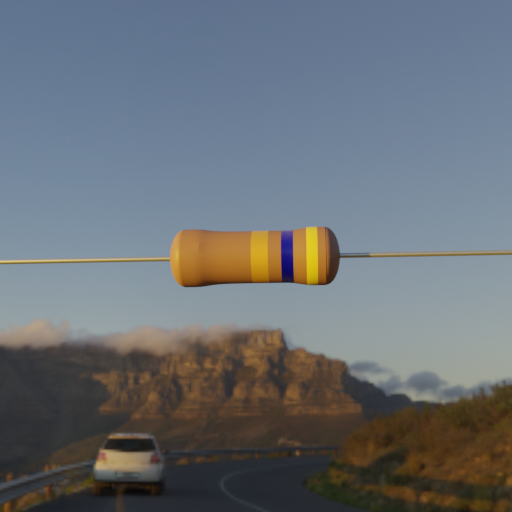
Resistor colour bands (in order): gold, blue, yellow